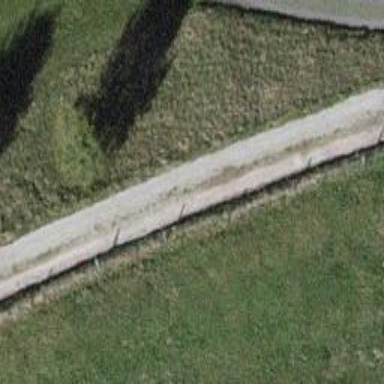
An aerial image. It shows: Designated path for golf carts with grade 3 tracktype.